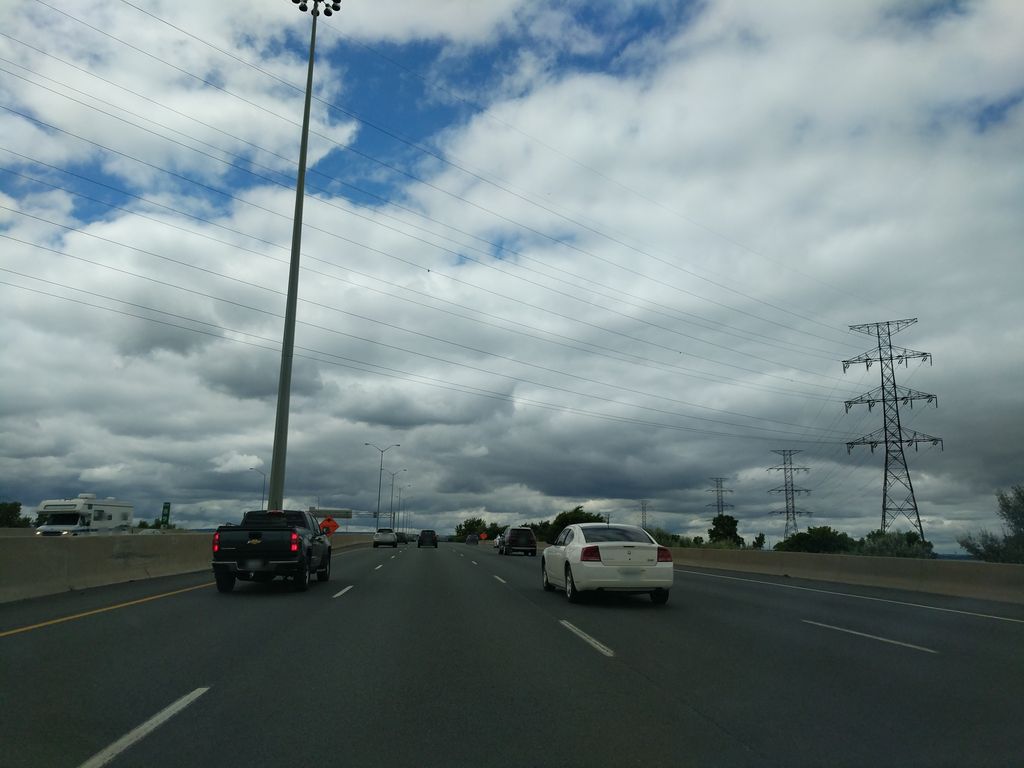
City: hamilton